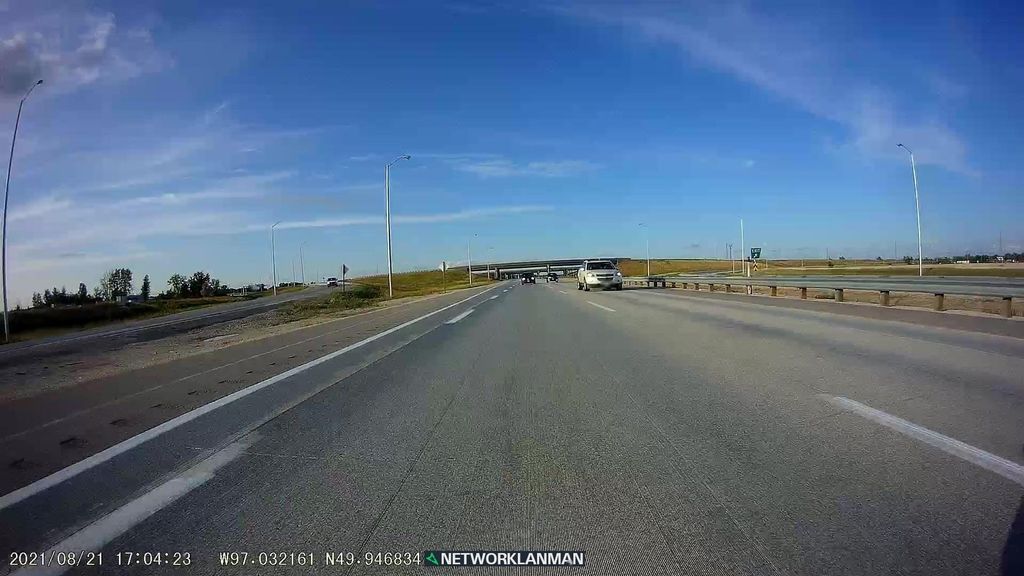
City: winnipeg